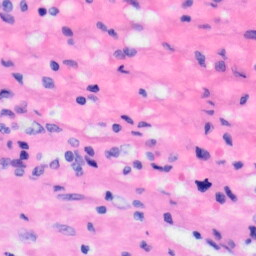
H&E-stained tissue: Liver